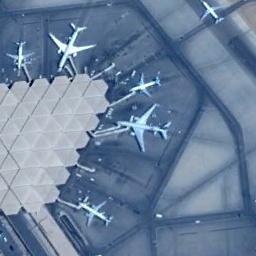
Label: airplane